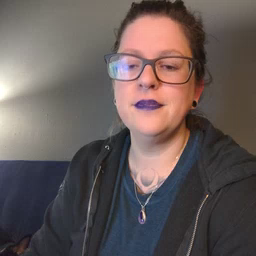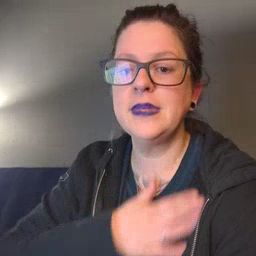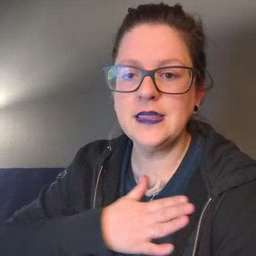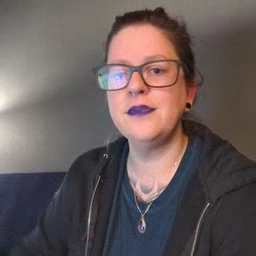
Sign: please